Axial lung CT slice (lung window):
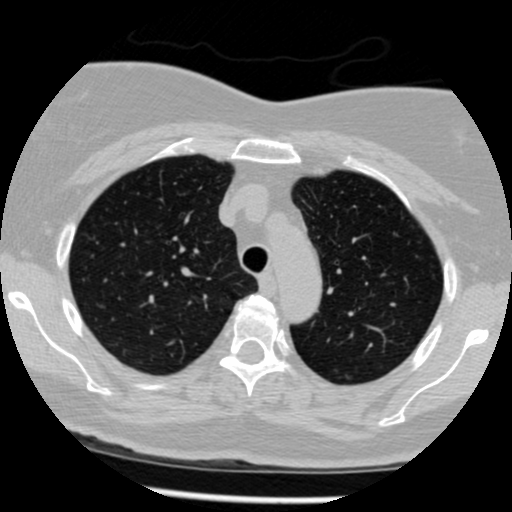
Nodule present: no